Field crop: maize
Growth stage: 2
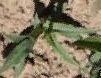
Species: maize